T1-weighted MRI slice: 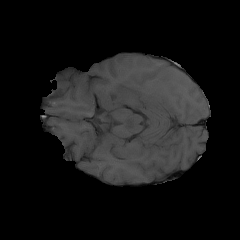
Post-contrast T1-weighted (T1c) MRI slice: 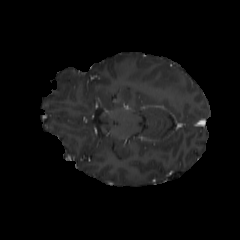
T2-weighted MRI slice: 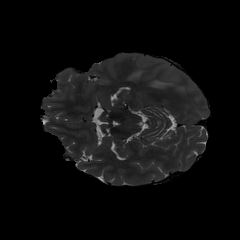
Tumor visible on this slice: yes